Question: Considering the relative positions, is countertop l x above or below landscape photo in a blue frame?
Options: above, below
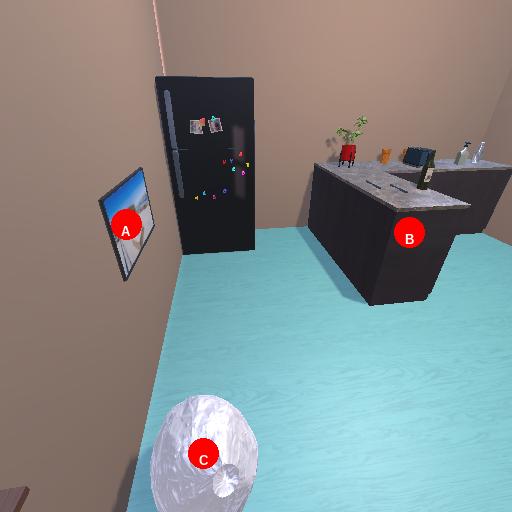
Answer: above